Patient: sex M, age 36
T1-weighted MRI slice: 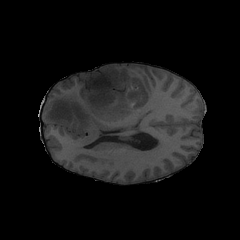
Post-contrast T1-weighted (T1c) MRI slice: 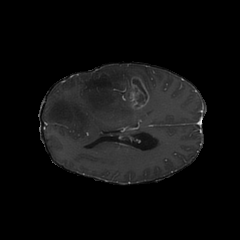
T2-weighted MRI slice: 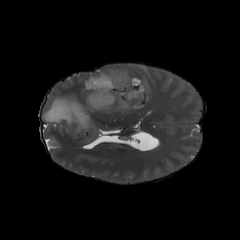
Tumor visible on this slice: yes
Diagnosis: Glioblastoma, IDH-wildtype
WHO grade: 4